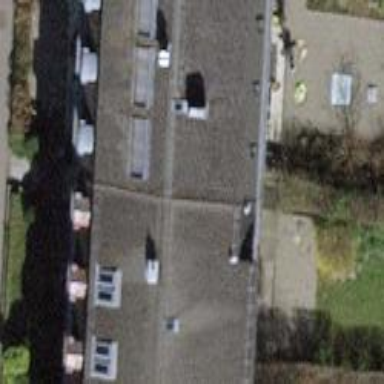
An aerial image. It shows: House with tile roof.